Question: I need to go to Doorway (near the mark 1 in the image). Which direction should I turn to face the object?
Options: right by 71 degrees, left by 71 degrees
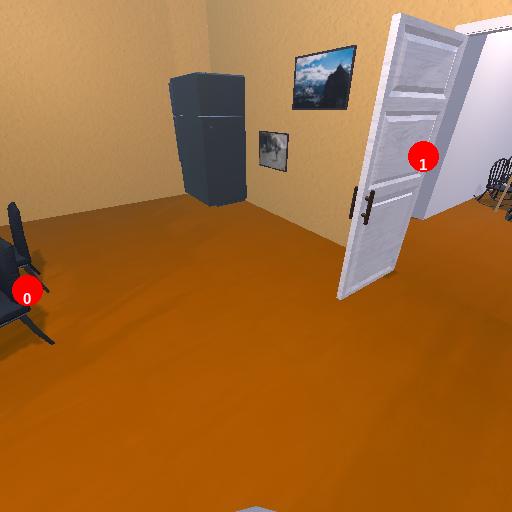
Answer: right by 71 degrees